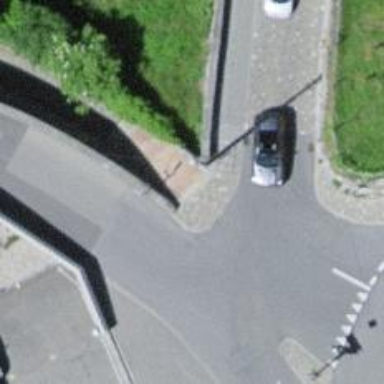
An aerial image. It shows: Path of unhewn cobblestone steps.